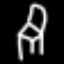
Label: chair